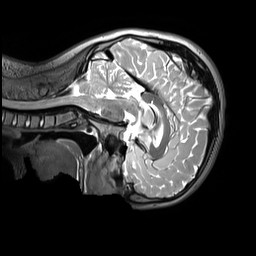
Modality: T2w
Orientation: sagittal
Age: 12
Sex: male
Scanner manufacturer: siemens
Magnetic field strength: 3 T
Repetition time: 3.2 s
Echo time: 0.408 s